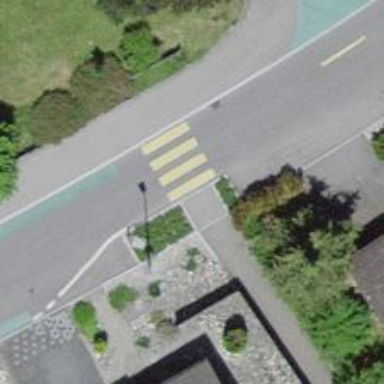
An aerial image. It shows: Marked road crossing.